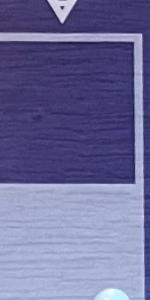
Label: Empty